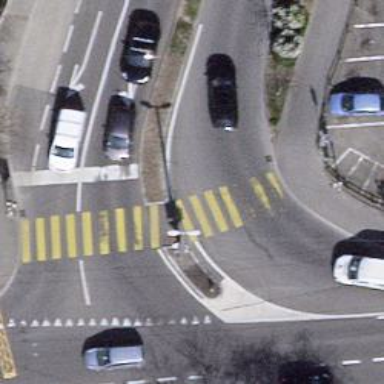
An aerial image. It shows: Traffic calming island.